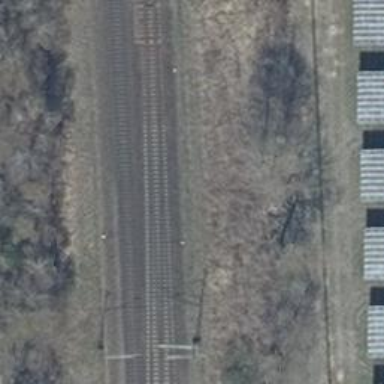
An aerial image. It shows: Railway switch with turnout to the right.